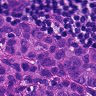
Metastatic tissue present: yes